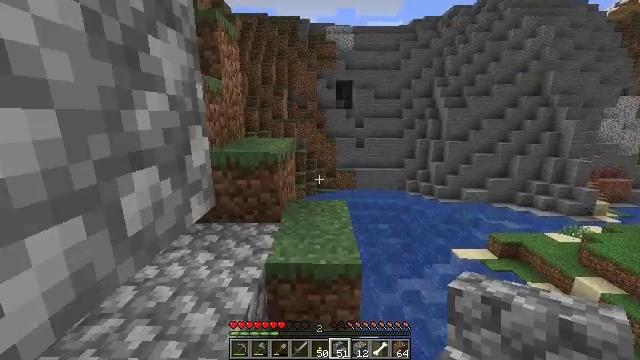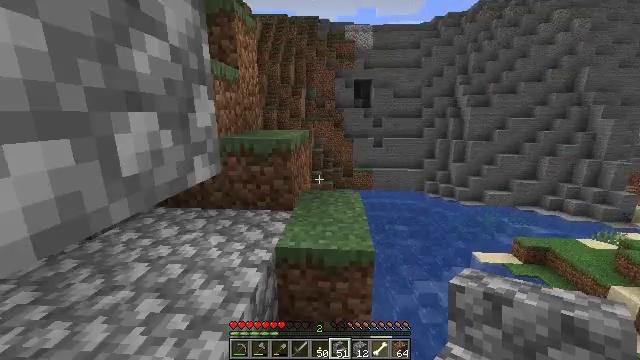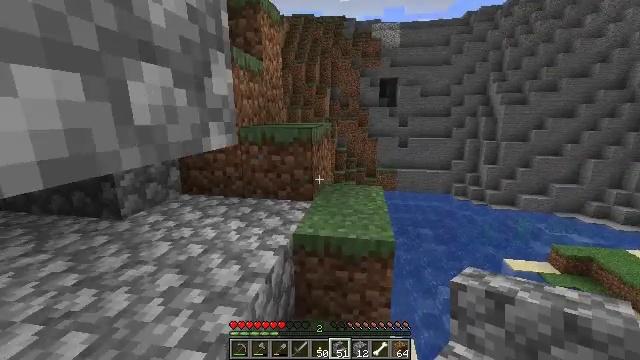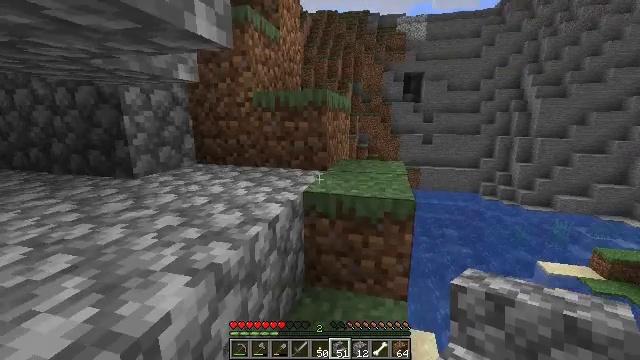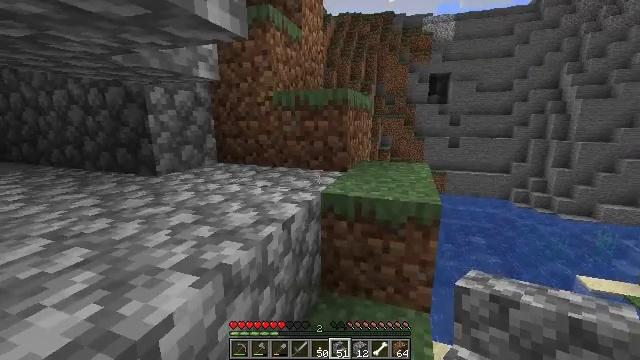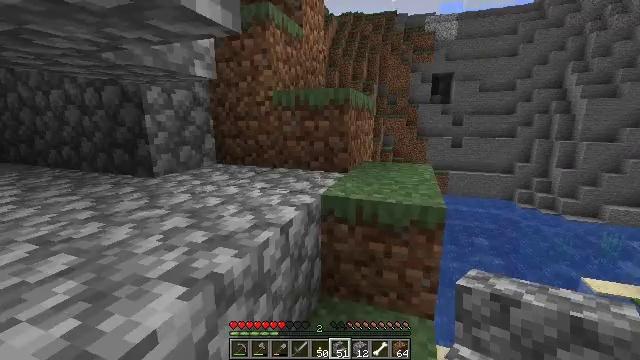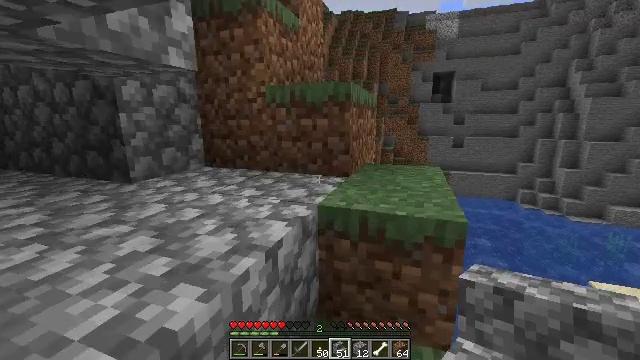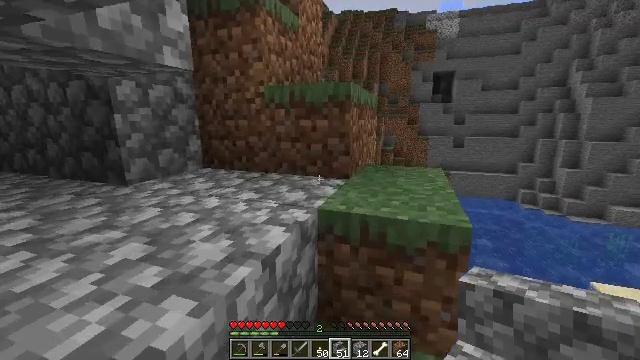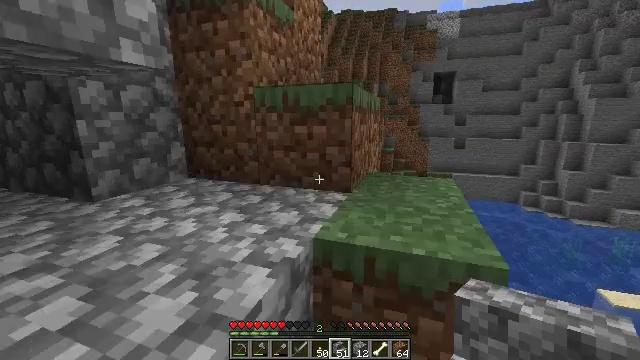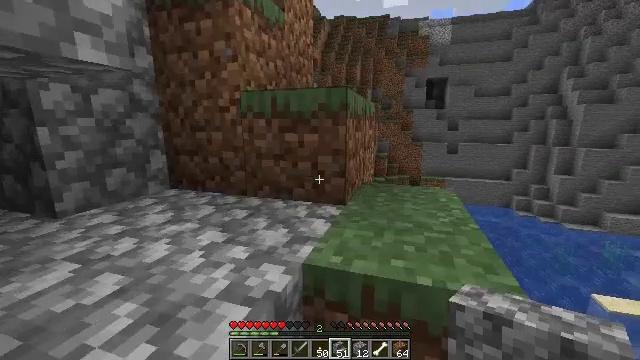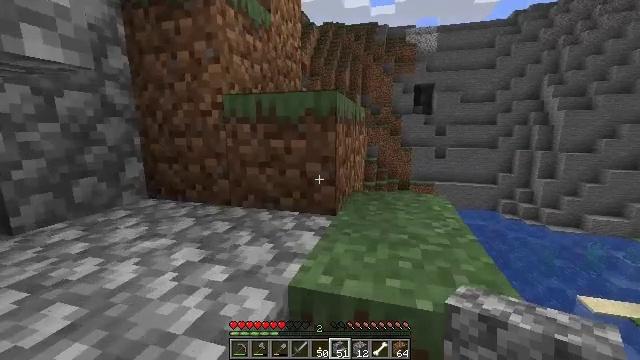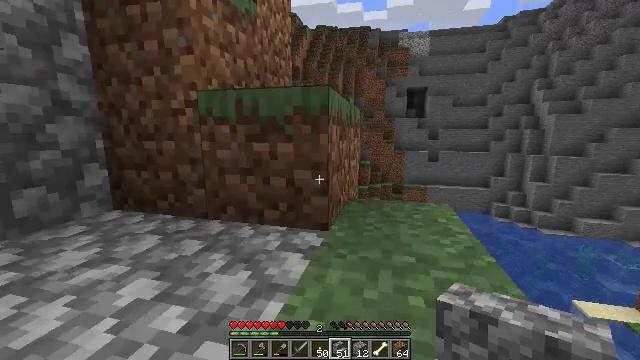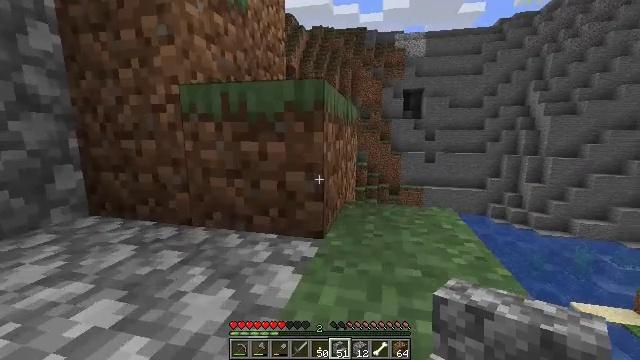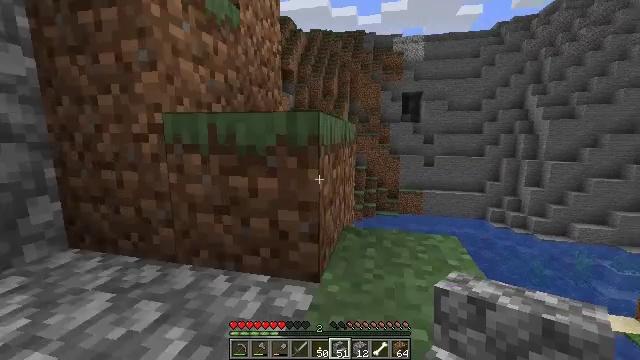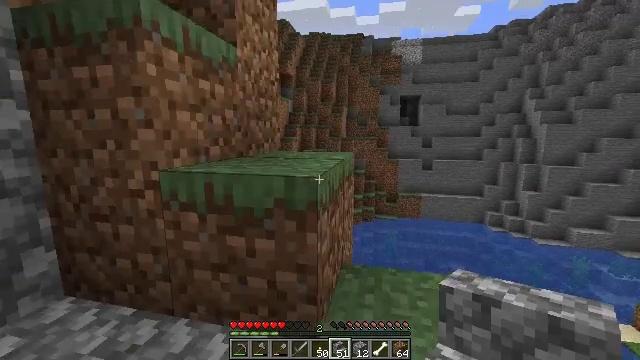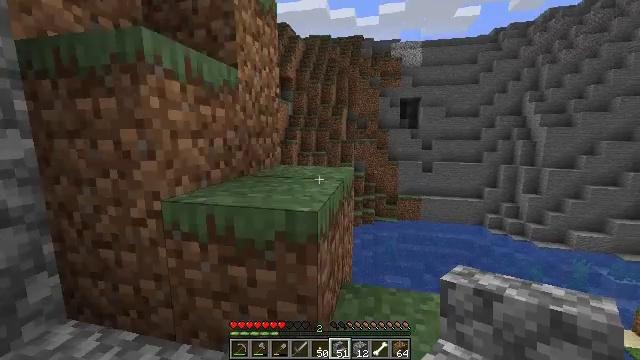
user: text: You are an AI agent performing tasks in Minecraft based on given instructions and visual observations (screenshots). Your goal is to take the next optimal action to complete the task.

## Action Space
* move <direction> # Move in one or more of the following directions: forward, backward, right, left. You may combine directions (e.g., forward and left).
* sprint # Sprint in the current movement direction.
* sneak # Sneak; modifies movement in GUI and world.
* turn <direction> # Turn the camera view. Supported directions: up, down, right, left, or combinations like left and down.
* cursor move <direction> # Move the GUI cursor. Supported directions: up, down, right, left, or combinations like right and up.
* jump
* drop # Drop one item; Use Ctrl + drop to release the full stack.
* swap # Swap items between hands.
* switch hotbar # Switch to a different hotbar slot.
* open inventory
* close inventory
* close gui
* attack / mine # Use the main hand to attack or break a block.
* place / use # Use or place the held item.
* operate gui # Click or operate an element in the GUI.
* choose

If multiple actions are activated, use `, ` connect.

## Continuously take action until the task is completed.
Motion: motion action
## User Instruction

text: Recycle the cobblestone stairs.
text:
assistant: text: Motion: move forward, turn left
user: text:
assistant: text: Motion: move forward, turn left
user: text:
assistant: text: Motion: move forward, turn left
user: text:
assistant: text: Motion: move forward, turn left
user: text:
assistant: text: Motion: move forward
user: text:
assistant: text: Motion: move forward
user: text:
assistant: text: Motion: move forward
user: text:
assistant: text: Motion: move forward
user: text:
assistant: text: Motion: move forward, turn right and up
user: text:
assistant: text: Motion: move forward, turn right and up
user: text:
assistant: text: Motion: move forward, turn right
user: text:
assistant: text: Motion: move forward
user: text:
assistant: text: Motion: move forward, jump
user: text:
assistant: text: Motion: move forward, jump
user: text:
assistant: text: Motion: move forward, jump
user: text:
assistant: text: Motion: move forward, jump
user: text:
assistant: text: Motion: move forward
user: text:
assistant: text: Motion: move forward
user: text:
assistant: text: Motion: move forward
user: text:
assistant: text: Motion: move forward
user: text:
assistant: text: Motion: move forward
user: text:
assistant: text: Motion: move forward, turn down
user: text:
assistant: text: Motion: move forward, turn left and down
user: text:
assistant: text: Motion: move forward, turn left
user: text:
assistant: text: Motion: move forward, turn left
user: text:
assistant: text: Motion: move forward, turn left and up
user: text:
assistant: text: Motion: move forward, turn left and up
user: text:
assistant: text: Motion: move forward, turn left and up, jump
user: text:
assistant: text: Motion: move forward, turn left and up, jump
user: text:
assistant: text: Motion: move forward, turn right, jump